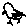
Label: bird